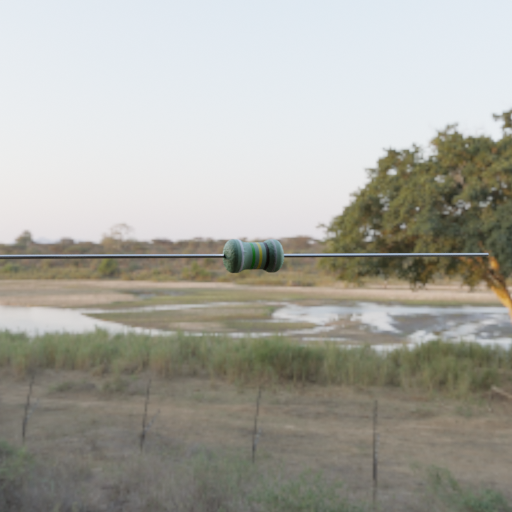
Resistor colour bands (in order): white, green, yellow, black, silver